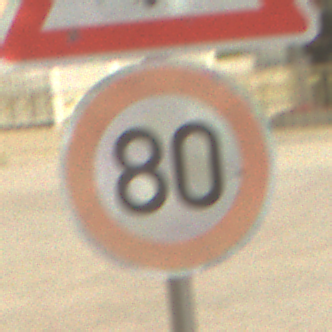
Verkehrszeichen: Geschwindigkeit80
Zusatzzeichen oben: SchneeOderEisglaette
Umgebung: Outdoor, Suburban
Tageszeit: MorningAfternoon
Wetter: Clear
Licht: Natural
Jahreszeit: NotSpecified
Kontrast: HighContrast